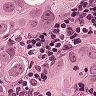
Metastatic tissue present: yes